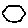
Label: hexagon